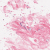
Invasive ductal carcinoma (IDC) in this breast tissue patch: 0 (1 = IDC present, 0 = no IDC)